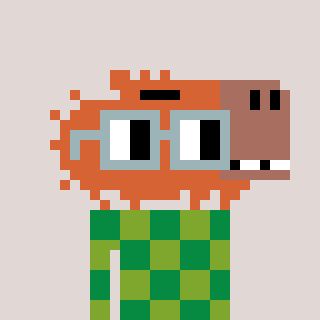
a pixel art character with square dark gray glasses, a capybara-shaped head and a slimegreen-colored body on a warm background